Interaction volume radius: 5 \u00c5
Interaction volume height: 40 \u00c5
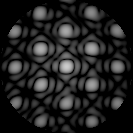
Disorder parameter: 0.04218